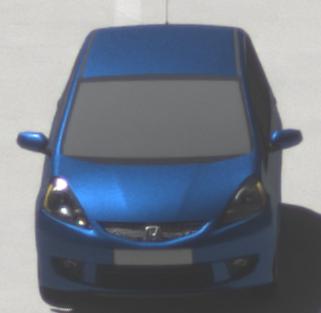
Make: Honda
Model: Jazz 1.2
Detailed model: Jazz (III) (11/08 - 04/11)
Model produced from: 2008/11
Model produced until: 2010/10
Doors: 5
Color: blue
Road condition: dry road
Daytime: midday
Contrast: medium contrast